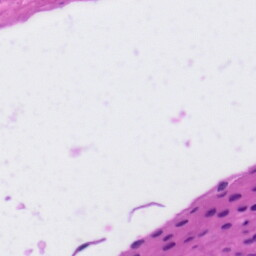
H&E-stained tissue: Tonsil